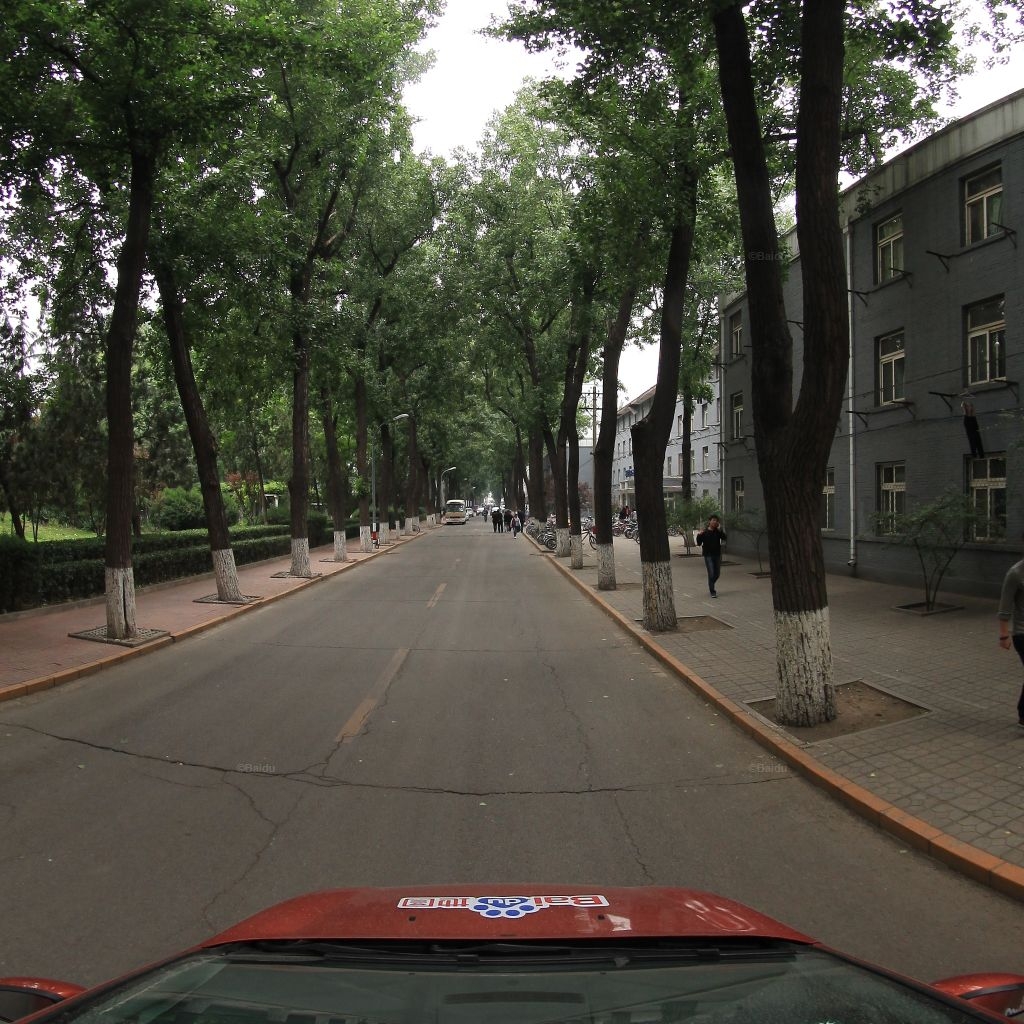
Region: Haidian
Road damage annotations: transverse crack, transverse crack, longitudinal crack, longitudinal crack